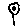
Label: flower